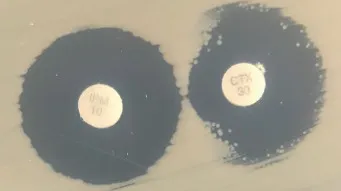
Isolate 1B was cultured in the presence of an imipenem disk (left) placed adjacent to a cefotaxime disk (right).
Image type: pathology (h&e)